Question: How would I go about making the length of the tabs automatically resize based on how much room is left in that row of tabs.
Picture:

As you can see the tab's width is based off the text in the tab.
If you need me to explain what I want better then just ask me because I don't know if I made it clear enough.
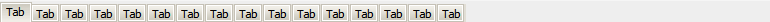
Answer: You can use a custom component and set it's preferred size. For example, in 'ButtonTabComponent' of <URL>:
'''
label.setPreferredSize(new Dimension(...));
'''
You have to choose an appropriate dimension based on other aspects of your layout, so it won't be automatic.
> I want to define a size for the actual tabbed pan.
The size of the 'JTabbedPane' is a function of the dimensions and 'LayoutManager' of the 'Container' to which it has been added. In the <URL>' adds it to the center by default.
To accomplish your goal, I see two approaches:
1. Divide the current width of the enclosing Container among the existing tabs and repaint the tabbed pane, as shown in this example.
2. Develop your own implementation of TabbedPaneUI and interpret SCROLL_TAB_LAYOUT accordingly.